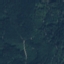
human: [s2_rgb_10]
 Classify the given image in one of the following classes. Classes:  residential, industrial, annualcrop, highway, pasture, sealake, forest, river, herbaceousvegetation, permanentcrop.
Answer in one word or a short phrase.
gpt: Forest